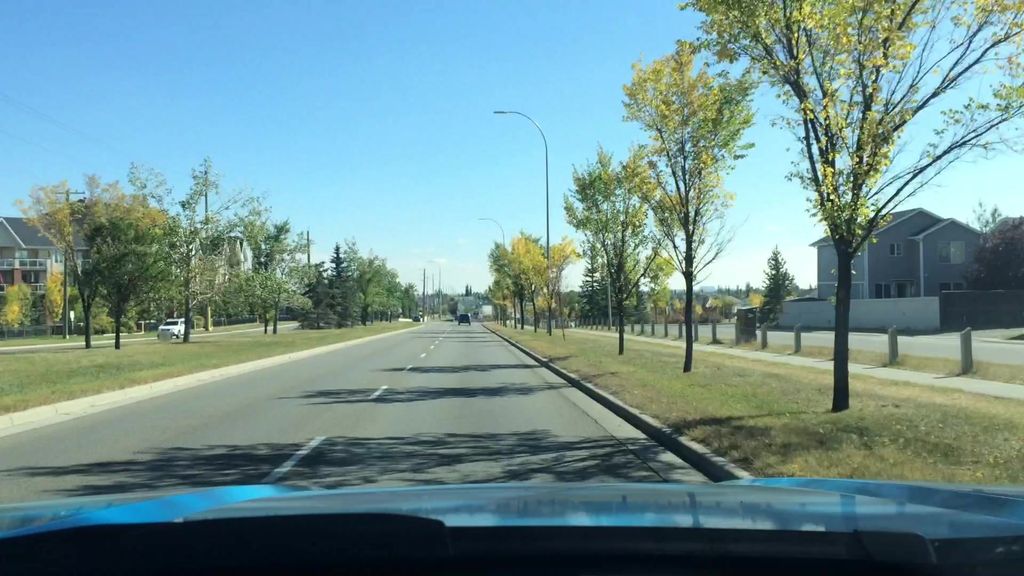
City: calgary